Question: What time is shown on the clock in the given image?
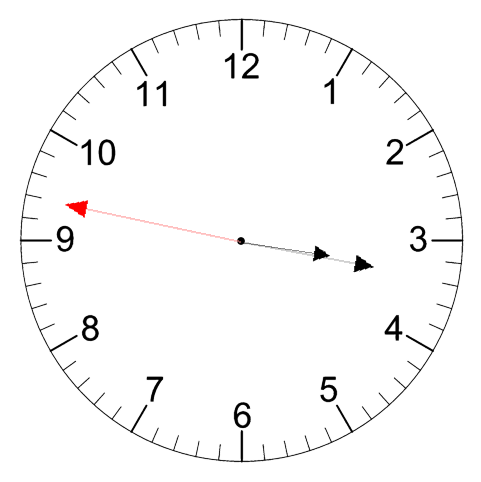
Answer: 03:16:47